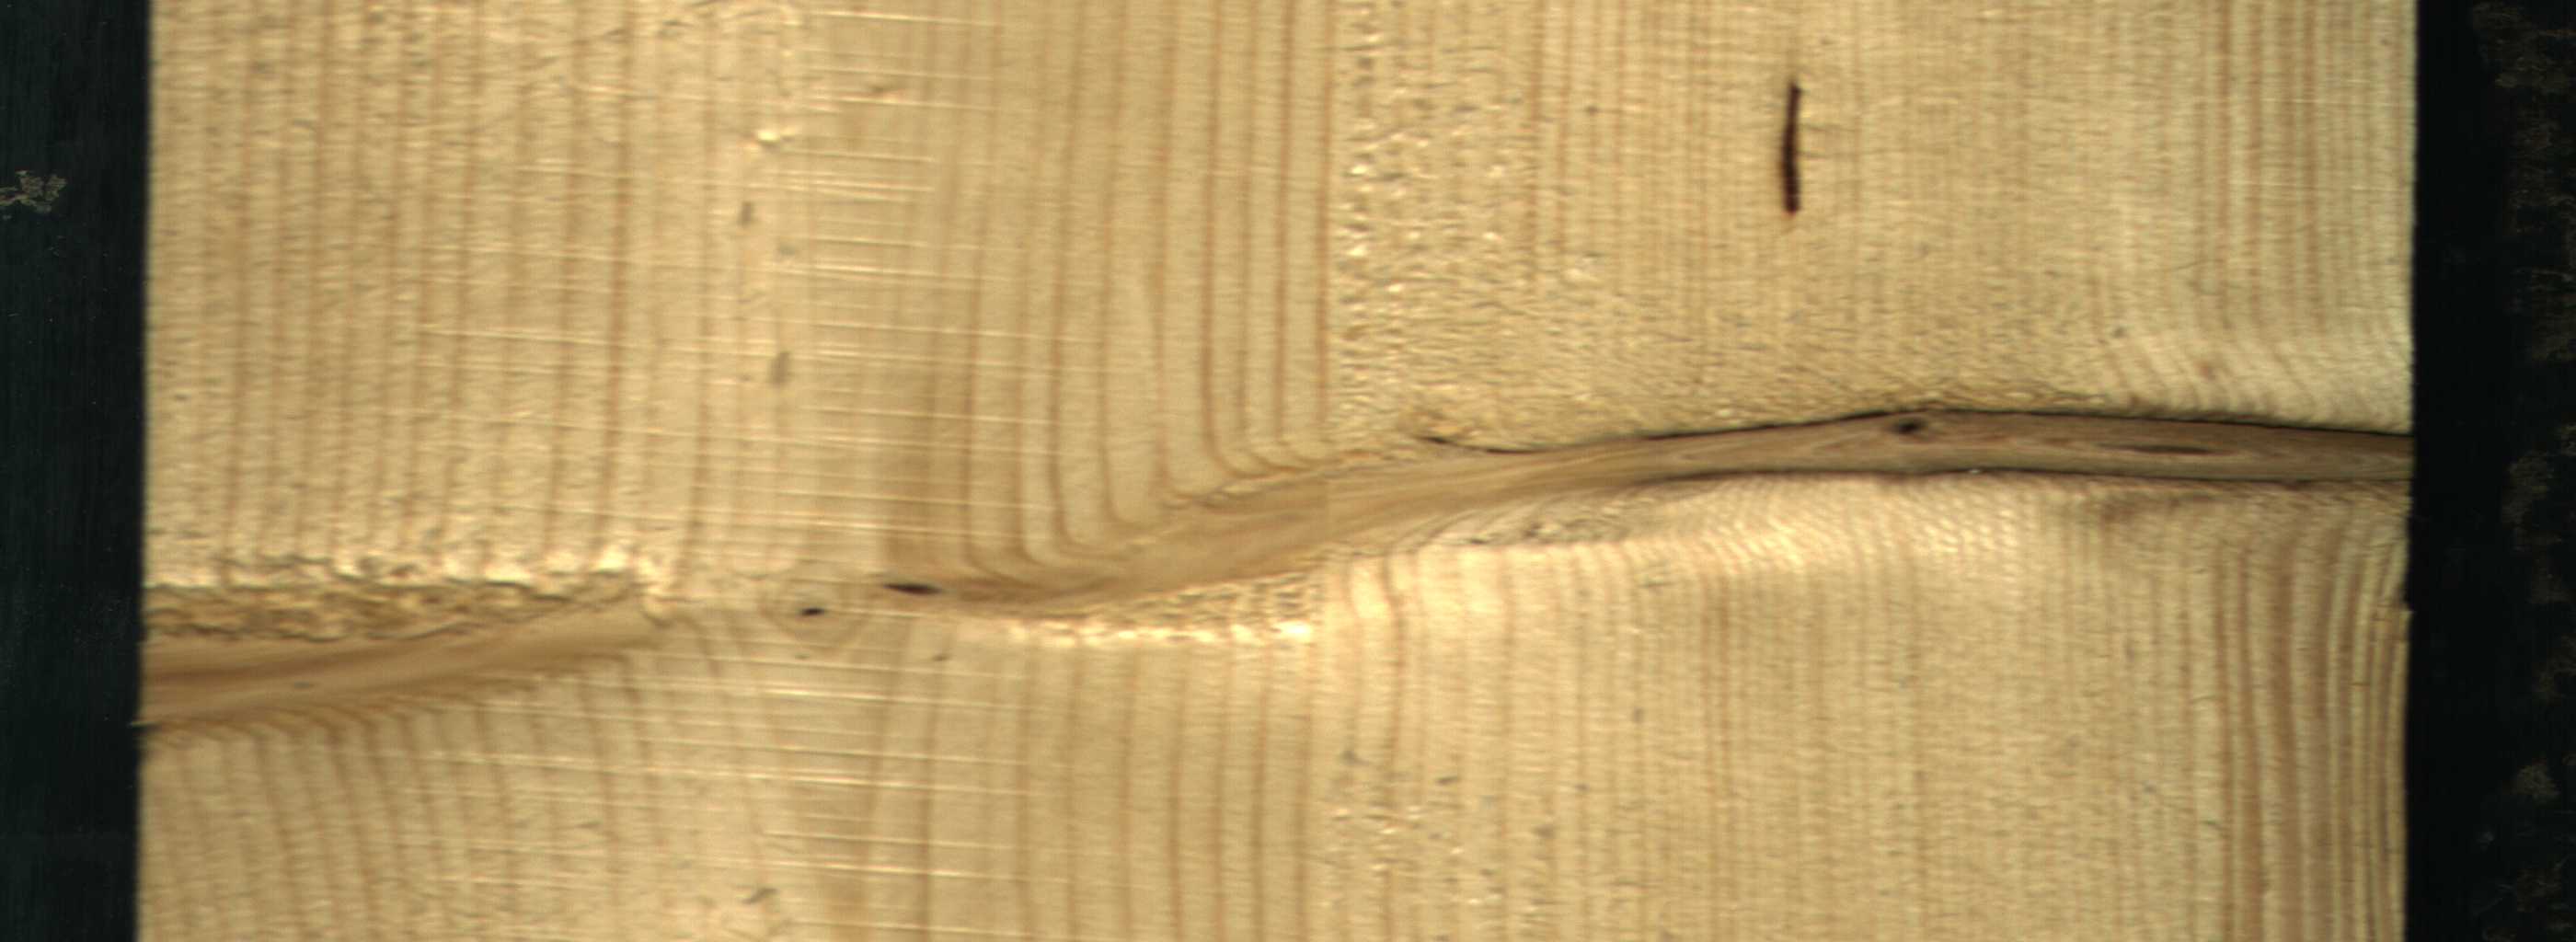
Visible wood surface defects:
resin
Dead_Knot
Live_Knot
Live_Knot
Live_Knot
Live_Knot